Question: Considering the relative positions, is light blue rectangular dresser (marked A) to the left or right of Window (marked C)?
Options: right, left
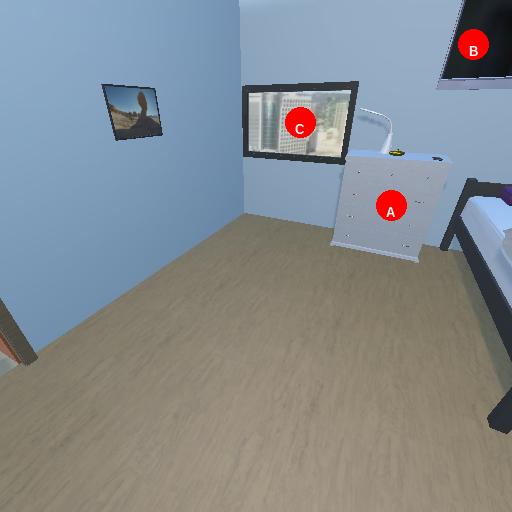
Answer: right